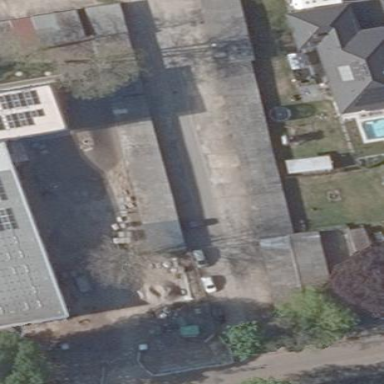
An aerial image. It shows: Group of garages.